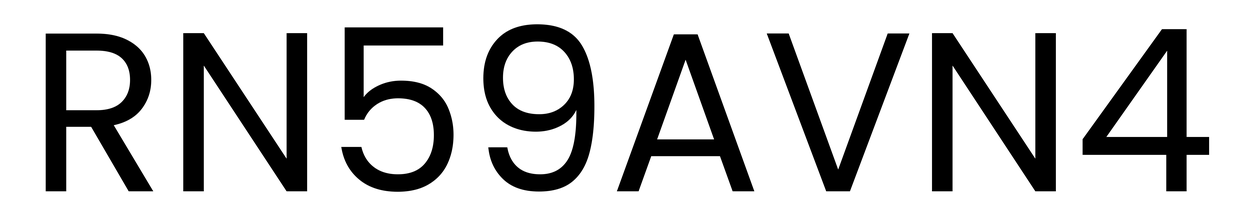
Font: Poppins-Regular